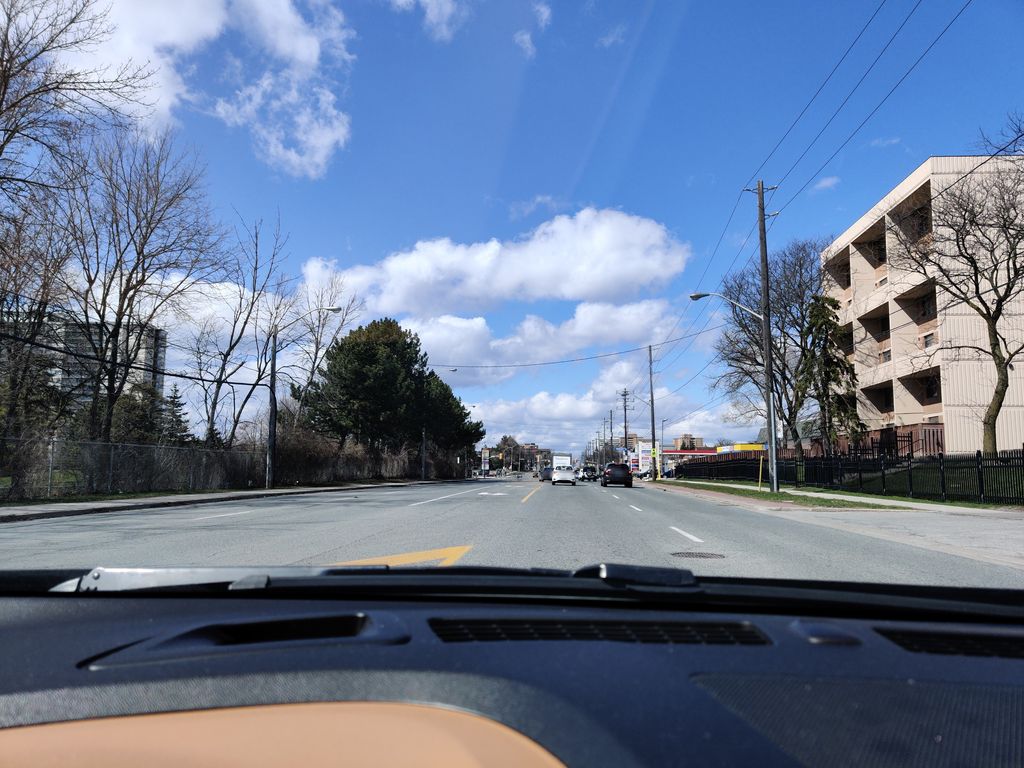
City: toronto